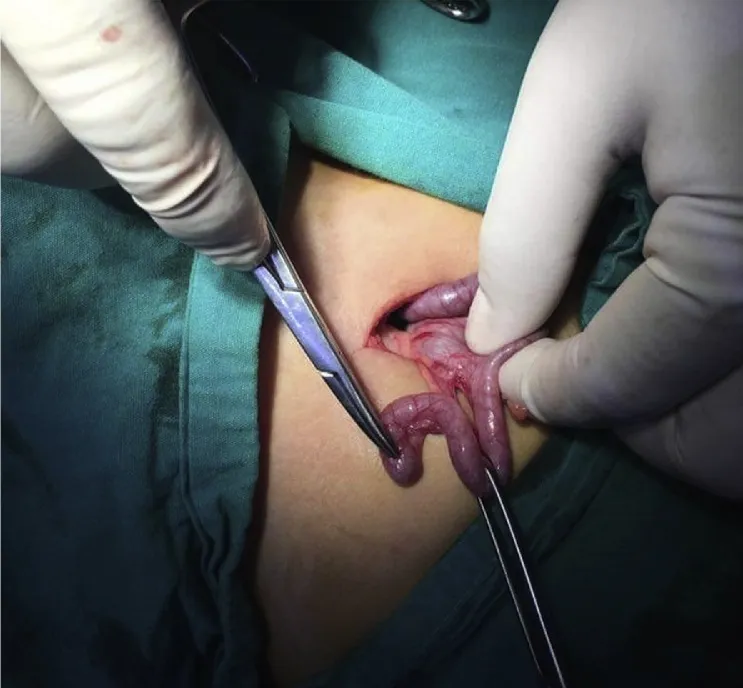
An intraoperative picture showing the metallic nail impacted at the tip of the vermiform appendix.
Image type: medical_photograph (other_medical_photograph)